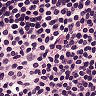
Metastatic tissue present: no